Question: After months of not working on a Symfony project I have came back to it and done a 'composer update' to update all my dependencies.
One dependencies that was out of date was Sonata Admin and what I have found since that update is that all the paths when I view the '/admin/dashboard/' are broken - so my admin is borked.
This is what Firefox error console is saying:
'''
NetworkError: 500 Internal Server Error -
http://www.ayrshireminis.com/bundles/sonatacore/vendor/bootstrap/dist/css/bootstrap.min.css
NetworkError: 500 Internal Server Error -
http://www.ayrshireminis.com/bundles/sonatacore/vendor/components-font-awesome/css/font-awesome.min.css
NetworkError: 500 Internal Server Error -
http://www.ayrshireminis.com/bundles/sonatacore/vendor/ionicons/css/ionicons.min.css
NetworkError: 500 Internal Server Error -
http://www.ayrshireminis.com/bundles/sonatacore/vendor/select2/select2-bootstrap.css
NetworkError: 500 Internal Server Error -
http://www.ayrshireminis.com/bundles/sonatacore/vendor/bootstrap/dist/js/bootstrap.min.js
NetworkError: 500 Internal Server Error -
http://www.ayrshireminis.com/bundles/sonatacore/vendor/select2/select2.min.js
NetworkError: 500 Internal Server Error -
http://www.ayrshireminis.com/bundles/sonatacore/vendor/jquery/dist/jquery.min.js
NetworkError: 500 Internal Server Error -
http://www.ayrshireminis.com/bundles/sonatacore/vendor/select2/select2.css
'''
This is in my 'composer.json':
'''
"sonata-project/admin-bundle": "dev-master",
"sonata-project/doctrine-orm-admin-bundle": "2.2.7",
'''
Is there any config I need to make to get this working again? I don't have those scripts in the paths that it is looking for.

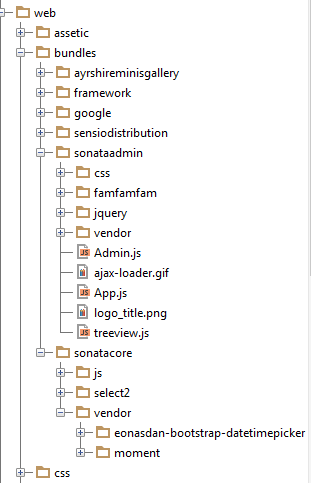
Answer: It depends what "sonata-project/admin-bundle": "dev-master", requires. See <URL>. Latest version is 2.4.x
Try with version 2.3: "sonata-project/admin-bundle": "2.3.*@dev".
If you still want to use 2.4 (dev-master) version, then check requirements for that version and replace require packages (and versions) in composer.json.